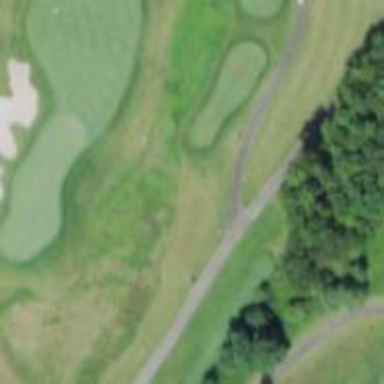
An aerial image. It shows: Rough grassy area used for golf.